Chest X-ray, PA view. Patient: 63 years old, sex M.
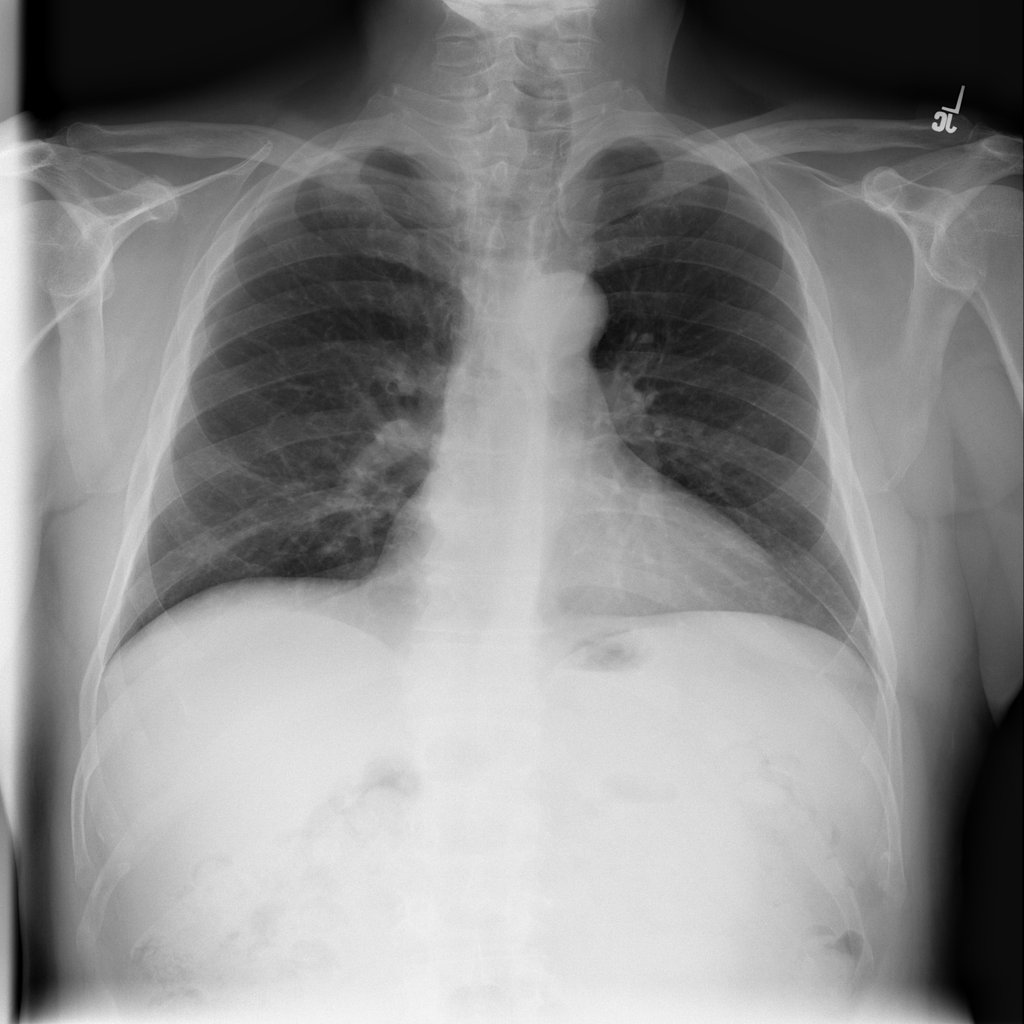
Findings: No Finding